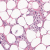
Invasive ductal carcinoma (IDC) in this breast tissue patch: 0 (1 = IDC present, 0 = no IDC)